Interaction volume radius: 5 \u00c5
Interaction volume height: 15 \u00c5
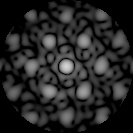
Disorder parameter: 0.3902